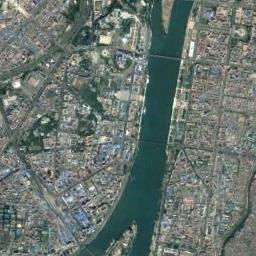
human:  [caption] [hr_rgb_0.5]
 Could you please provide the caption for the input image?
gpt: The dark green river goes through the residential area .

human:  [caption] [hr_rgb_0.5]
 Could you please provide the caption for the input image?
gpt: A turquoise river with small islands on both sides of the river is a bustling city .

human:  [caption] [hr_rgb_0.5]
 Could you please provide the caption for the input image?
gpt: There are many buildings beside the river .

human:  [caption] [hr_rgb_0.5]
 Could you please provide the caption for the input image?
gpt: The river goes through many houses .

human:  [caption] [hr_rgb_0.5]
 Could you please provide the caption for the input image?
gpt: There are many buildings and roads around the river .